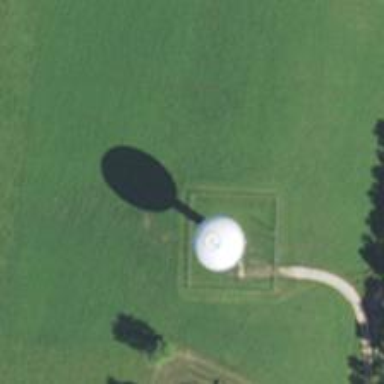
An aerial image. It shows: Water tower that is man-made.